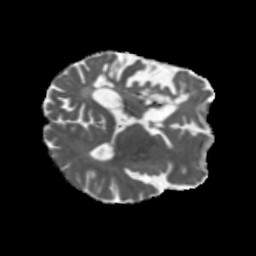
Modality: MD
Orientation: axial
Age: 45
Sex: male
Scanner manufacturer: siemens
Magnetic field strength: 3 T
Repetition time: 5.47 s
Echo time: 0.0854 s